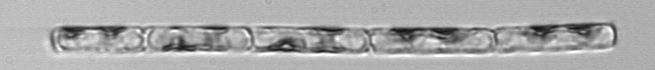
Label: Guinardia_delicatula